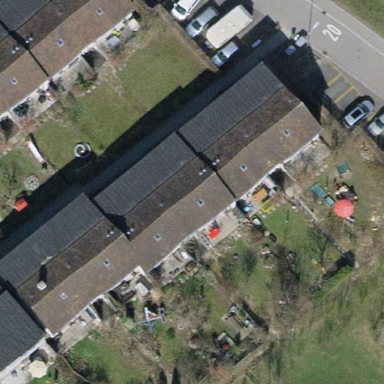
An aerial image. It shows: Building with tiled roof.